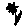
Label: flower